Question: Good day, I'm having an error. I choose the August 5, 2015 on the date picker with the loop count of 3. But I'm having a problem. I'm using add 15 prior to the given output. But the first count is wrong.
### THE OUTPUT IN THE FIRST COUNT IS
'''
8/20/2015
but it should be
8/05/2015 because I use the 8/05/2015 on the datepicker.
'''
I don't know what's the problem here.
Here's my code (This will be execute when the button "Calculate Schedule" is click"
'''
private void execute_Click(object sender, EventArgs e)
{
var fromDate = date_from.Value; // Getting the value from DatePicker
int count;
for (count = 0; count < 3; count++) {
dgv_result.Rows.Add(1);
int numrows = count + 1;
fromDate = fromDate.AddDays(15);
dgv_result.Rows[count].Cells[1].Value = numrows; // Just for numbering the rows
dgv_result.Rows[count].Cells[0].Value = fromDate.ToShortDateString();
}
}
'''
Here's my Screenshot
### NOTE: Just check the Month only

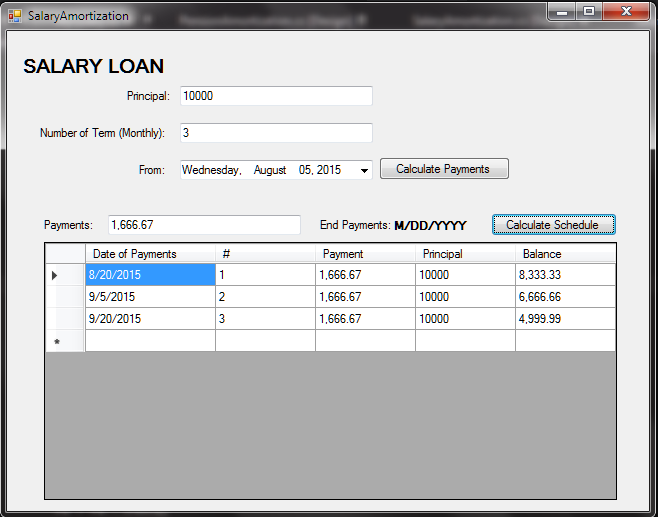
Answer: You just have to put this line at the end of the loop:
'''
for (count = 0; count < 3; count++)
{
dgv_result.Rows.Add(1);
int numrows = count + 1;
dgv_result.Rows[count].Cells[1].Value = numrows; // Just for numbering the rows
dgv_result.Rows[count].Cells[0].Value = fromDate.ToShortDateString();
//add days after adding the row, so next line will be effected by it
fromDate = fromDate.AddDays(15);
}
'''
I am considering you're not using 'fromDate' anywhere else and it is just for the loop.